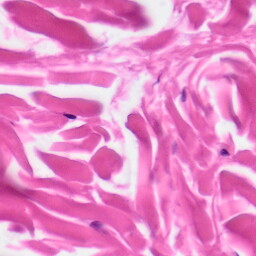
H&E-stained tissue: Skin